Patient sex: M
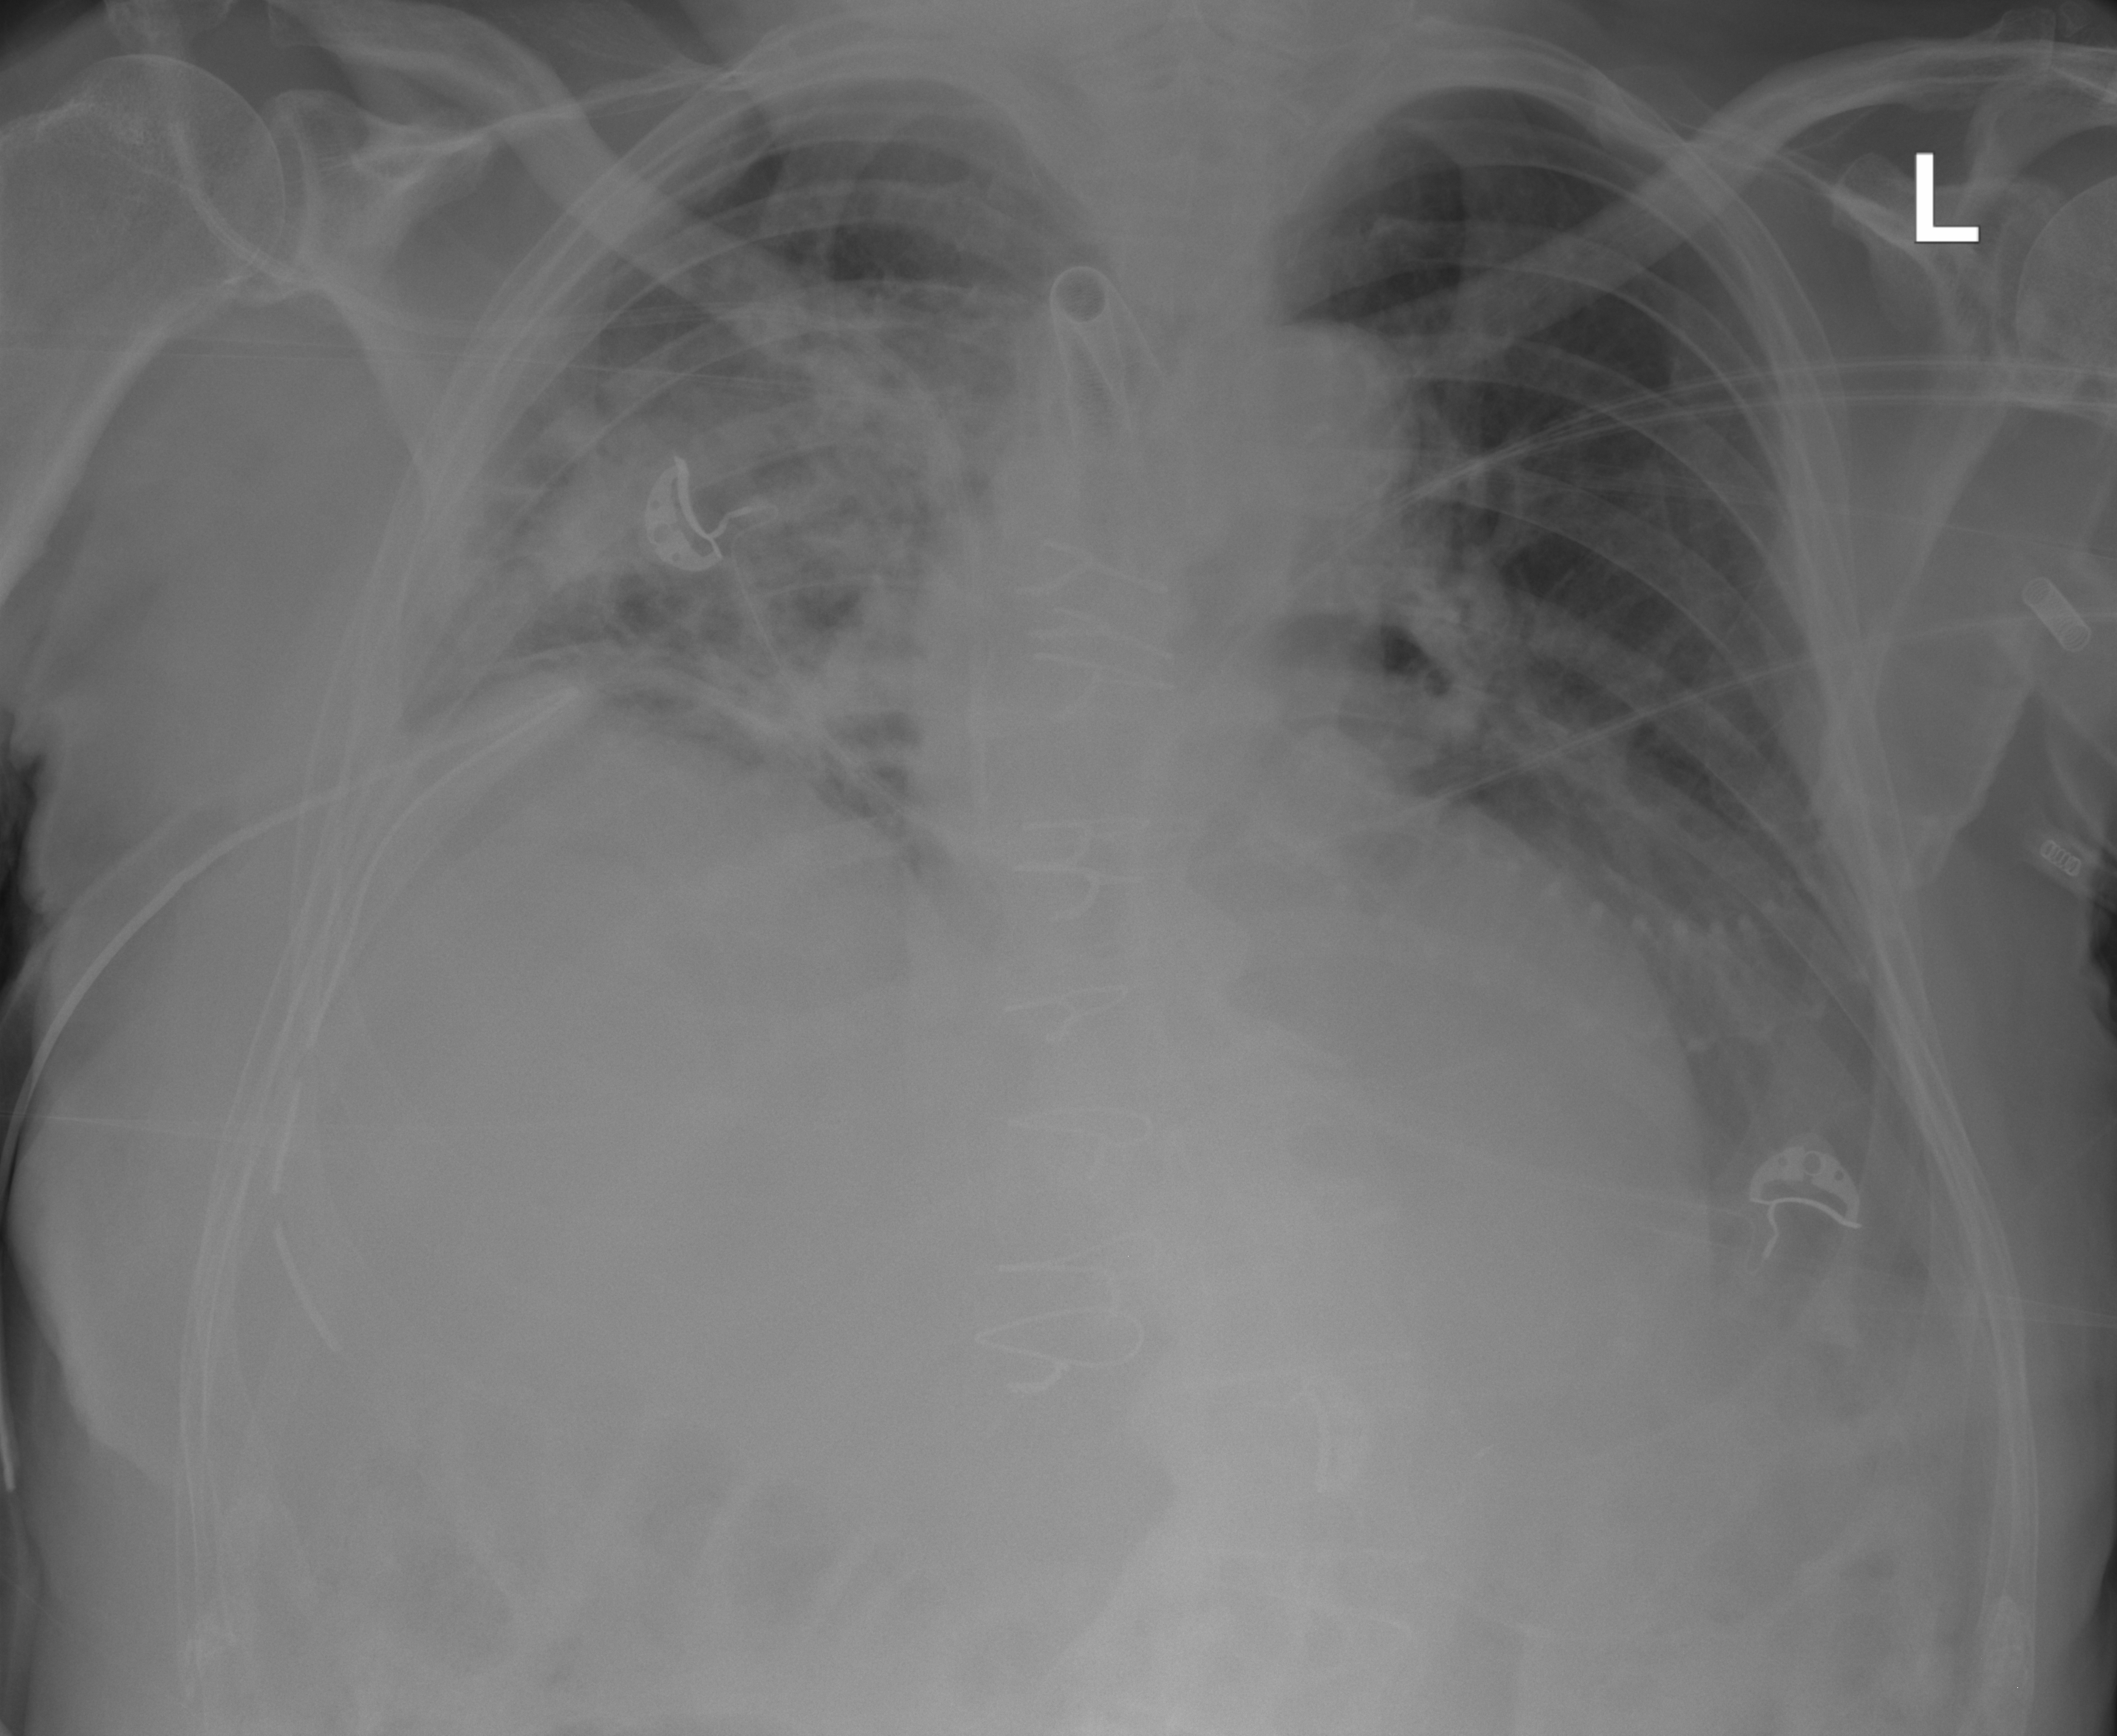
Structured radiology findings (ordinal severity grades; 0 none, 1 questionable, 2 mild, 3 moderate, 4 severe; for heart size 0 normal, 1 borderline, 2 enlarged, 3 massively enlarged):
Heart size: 2
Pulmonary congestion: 0
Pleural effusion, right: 2
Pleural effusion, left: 2
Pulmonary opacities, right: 3
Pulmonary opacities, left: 0
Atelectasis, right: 3
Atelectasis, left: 2